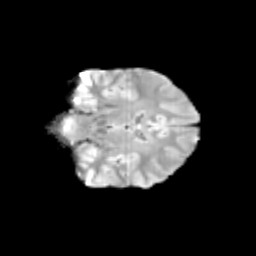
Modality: T2w
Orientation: coronal
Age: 11
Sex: female
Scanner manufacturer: siemens
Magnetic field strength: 3 T
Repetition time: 3.8 s
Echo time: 0.07 s